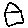
Label: house